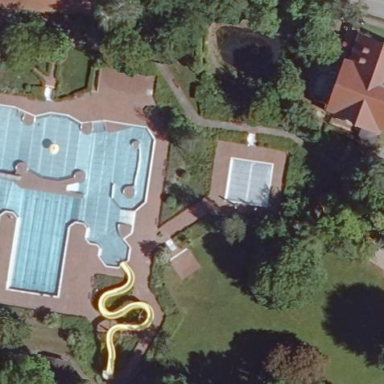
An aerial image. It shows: Water park.